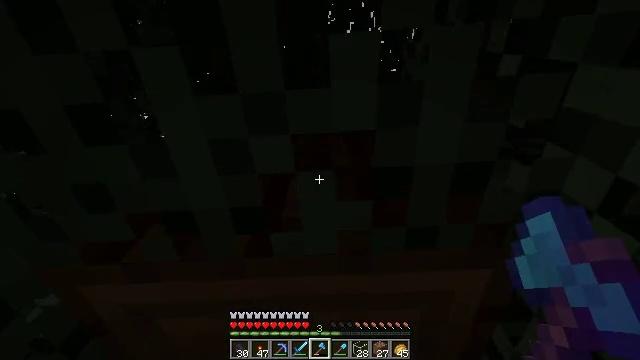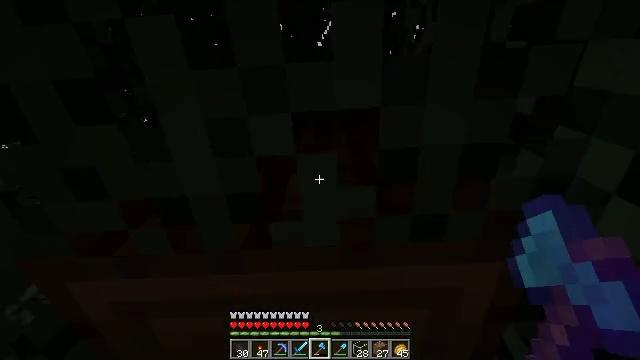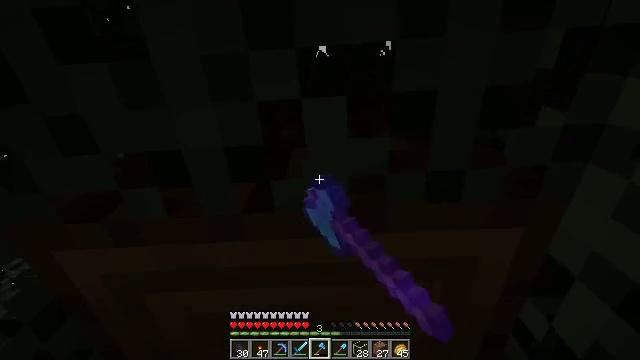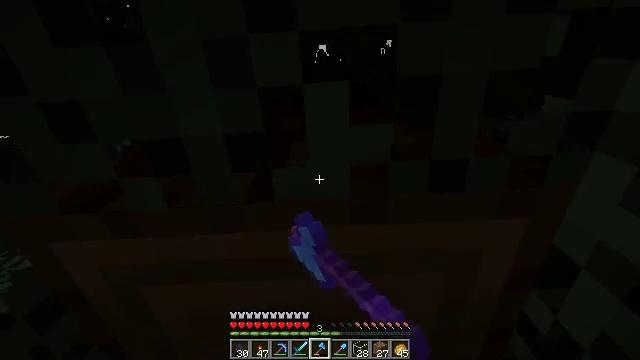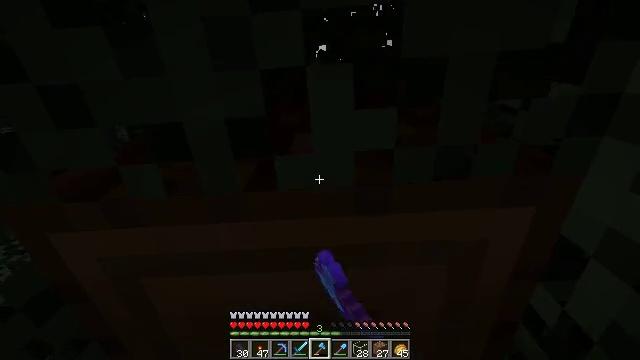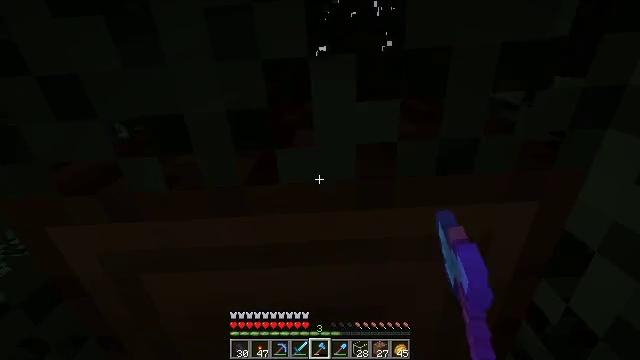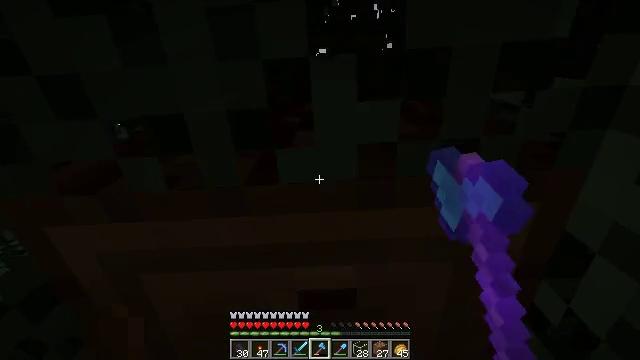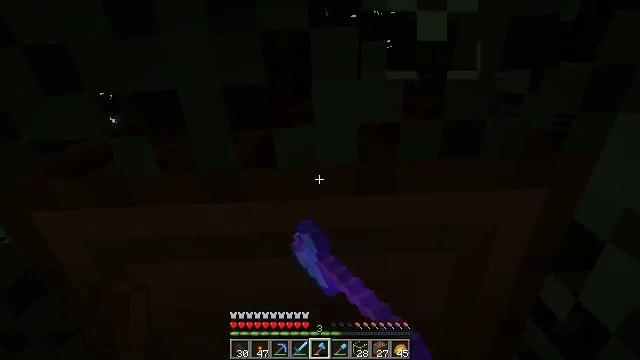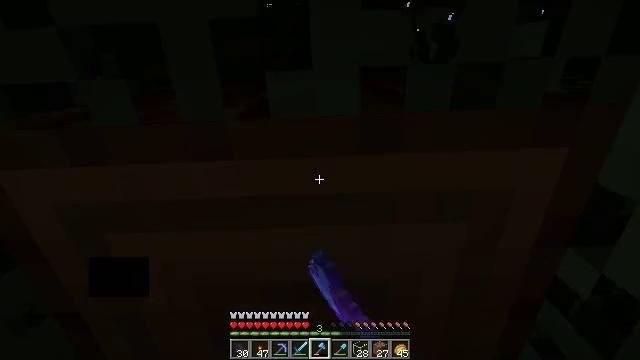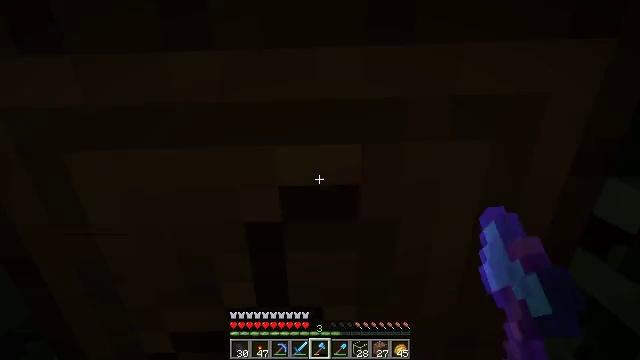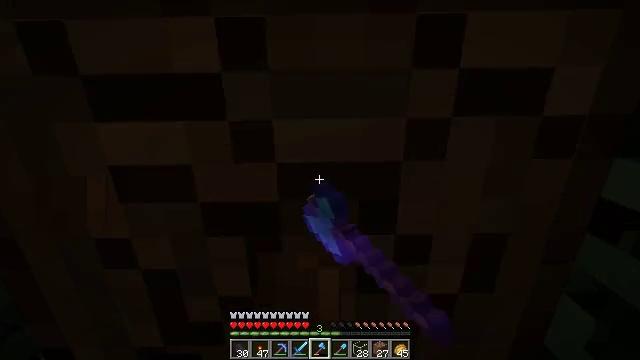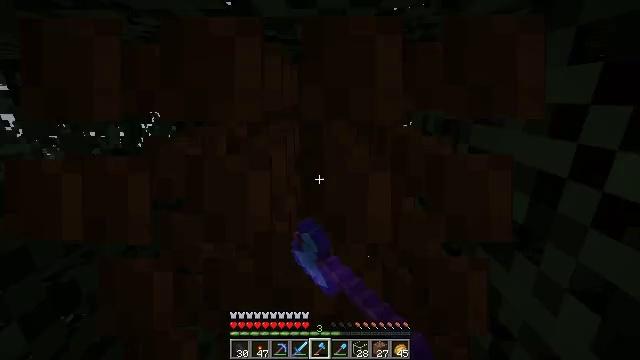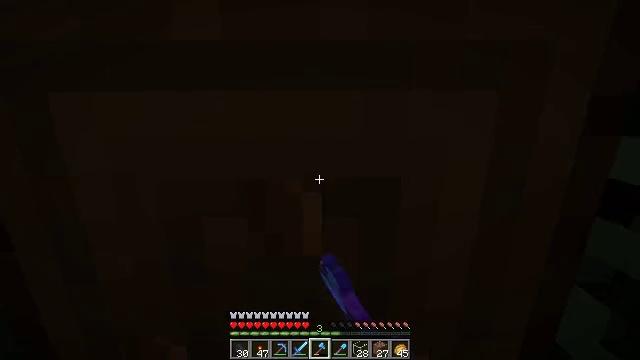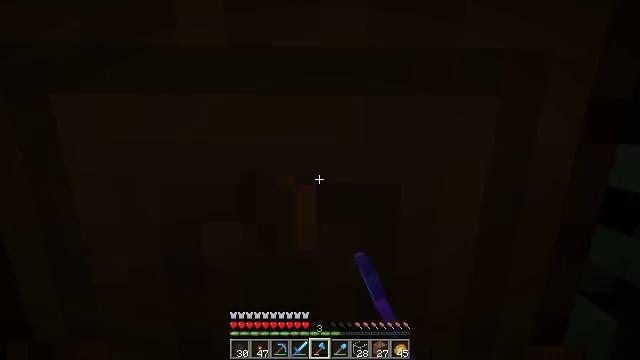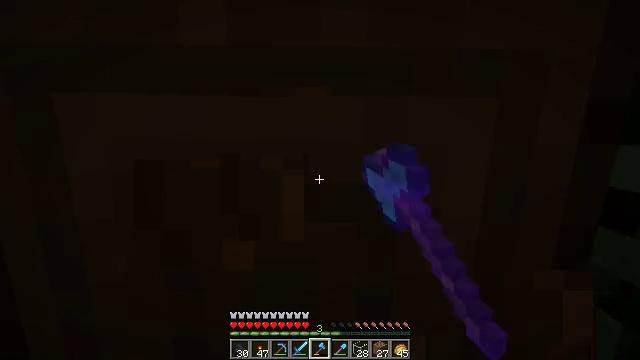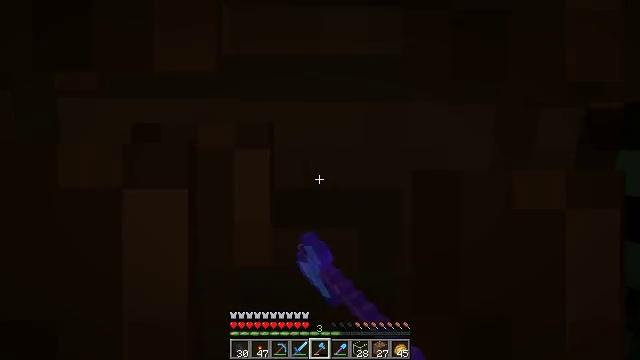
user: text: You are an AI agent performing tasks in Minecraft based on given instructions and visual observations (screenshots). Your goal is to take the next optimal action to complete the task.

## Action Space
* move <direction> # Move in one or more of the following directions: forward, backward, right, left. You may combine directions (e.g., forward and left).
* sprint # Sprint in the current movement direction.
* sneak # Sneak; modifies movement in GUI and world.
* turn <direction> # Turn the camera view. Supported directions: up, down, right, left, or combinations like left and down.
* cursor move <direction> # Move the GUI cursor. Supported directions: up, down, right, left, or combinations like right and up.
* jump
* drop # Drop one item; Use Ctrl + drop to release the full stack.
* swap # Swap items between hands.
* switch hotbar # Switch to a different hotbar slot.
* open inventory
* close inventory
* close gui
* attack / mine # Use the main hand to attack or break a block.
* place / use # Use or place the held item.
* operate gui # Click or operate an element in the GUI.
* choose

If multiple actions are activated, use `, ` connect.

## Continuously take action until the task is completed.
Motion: motion action
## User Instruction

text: Collect spruce log for building materials.
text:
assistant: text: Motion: turn up, attack / mine
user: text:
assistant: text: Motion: attack / mine
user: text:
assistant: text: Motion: attack / mine
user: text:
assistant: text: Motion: attack / mine
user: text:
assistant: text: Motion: attack / mine
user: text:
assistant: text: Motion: attack / mine
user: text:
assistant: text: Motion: move forward, attack / mine
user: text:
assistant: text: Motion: move forward, turn up, attack / mine
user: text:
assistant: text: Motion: turn up, attack / mine
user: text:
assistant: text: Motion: turn up, attack / mine
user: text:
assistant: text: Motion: turn up, attack / mine
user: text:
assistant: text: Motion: turn up, attack / mine
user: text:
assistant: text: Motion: turn up, attack / mine
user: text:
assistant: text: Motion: turn up, attack / mine
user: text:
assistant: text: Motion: turn up, attack / mine
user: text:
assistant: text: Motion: turn up, attack / mine
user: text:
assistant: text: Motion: turn up, attack / mine
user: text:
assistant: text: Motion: turn up, attack / mine
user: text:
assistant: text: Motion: attack / mine
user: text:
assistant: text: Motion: attack / mine
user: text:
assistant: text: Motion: attack / mine
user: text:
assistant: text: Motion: attack / mine
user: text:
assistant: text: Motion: attack / mine
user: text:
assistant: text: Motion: attack / mine
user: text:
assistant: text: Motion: attack / mine
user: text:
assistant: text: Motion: move forward, attack / mine
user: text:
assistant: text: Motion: move forward, attack / mine
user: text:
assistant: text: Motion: attack / mine
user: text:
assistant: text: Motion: attack / mine
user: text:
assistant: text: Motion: turn up, attack / mine